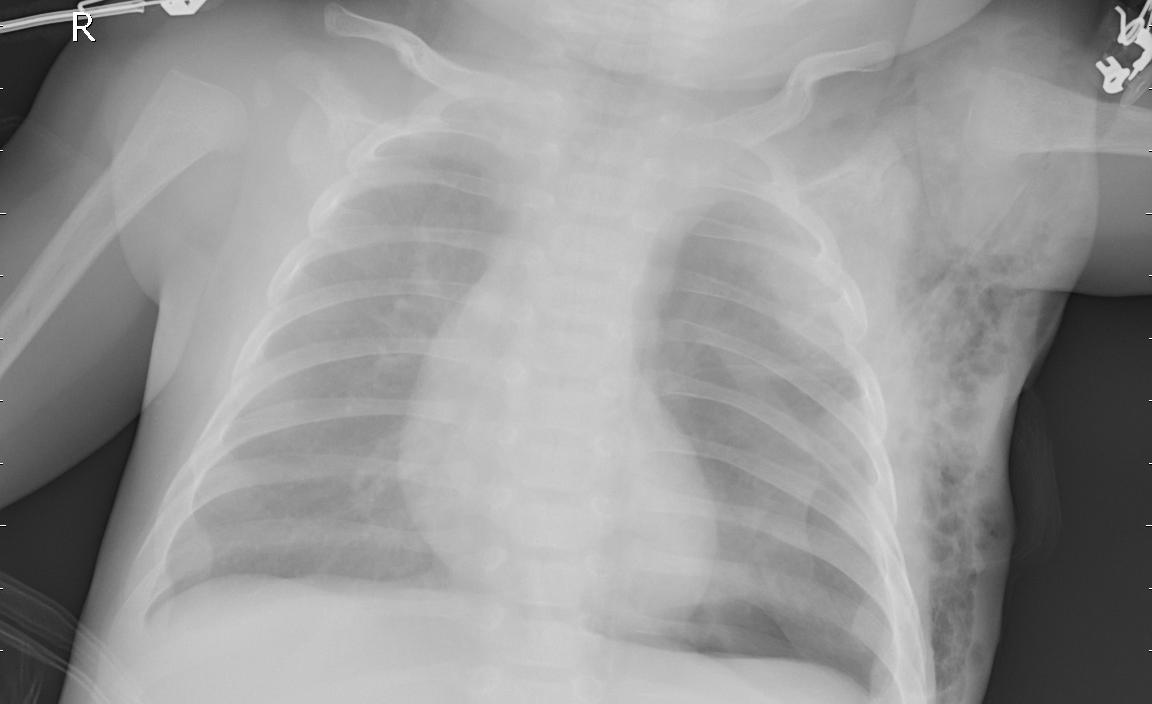
Diagnosis: PNEUMONIA